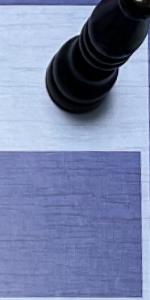
Label: Empty